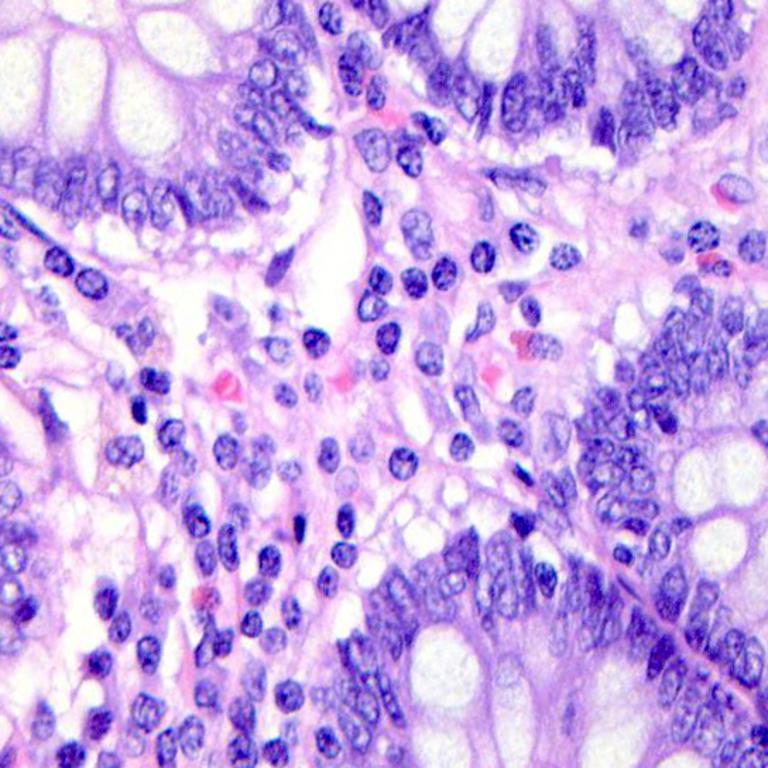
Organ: colon
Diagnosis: benign